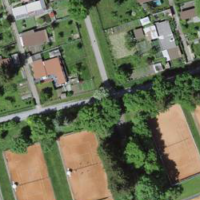
EUNIS habitat code: 53
Species observed at this site:
Campanula trachelium